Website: walmart
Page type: customer-info-address
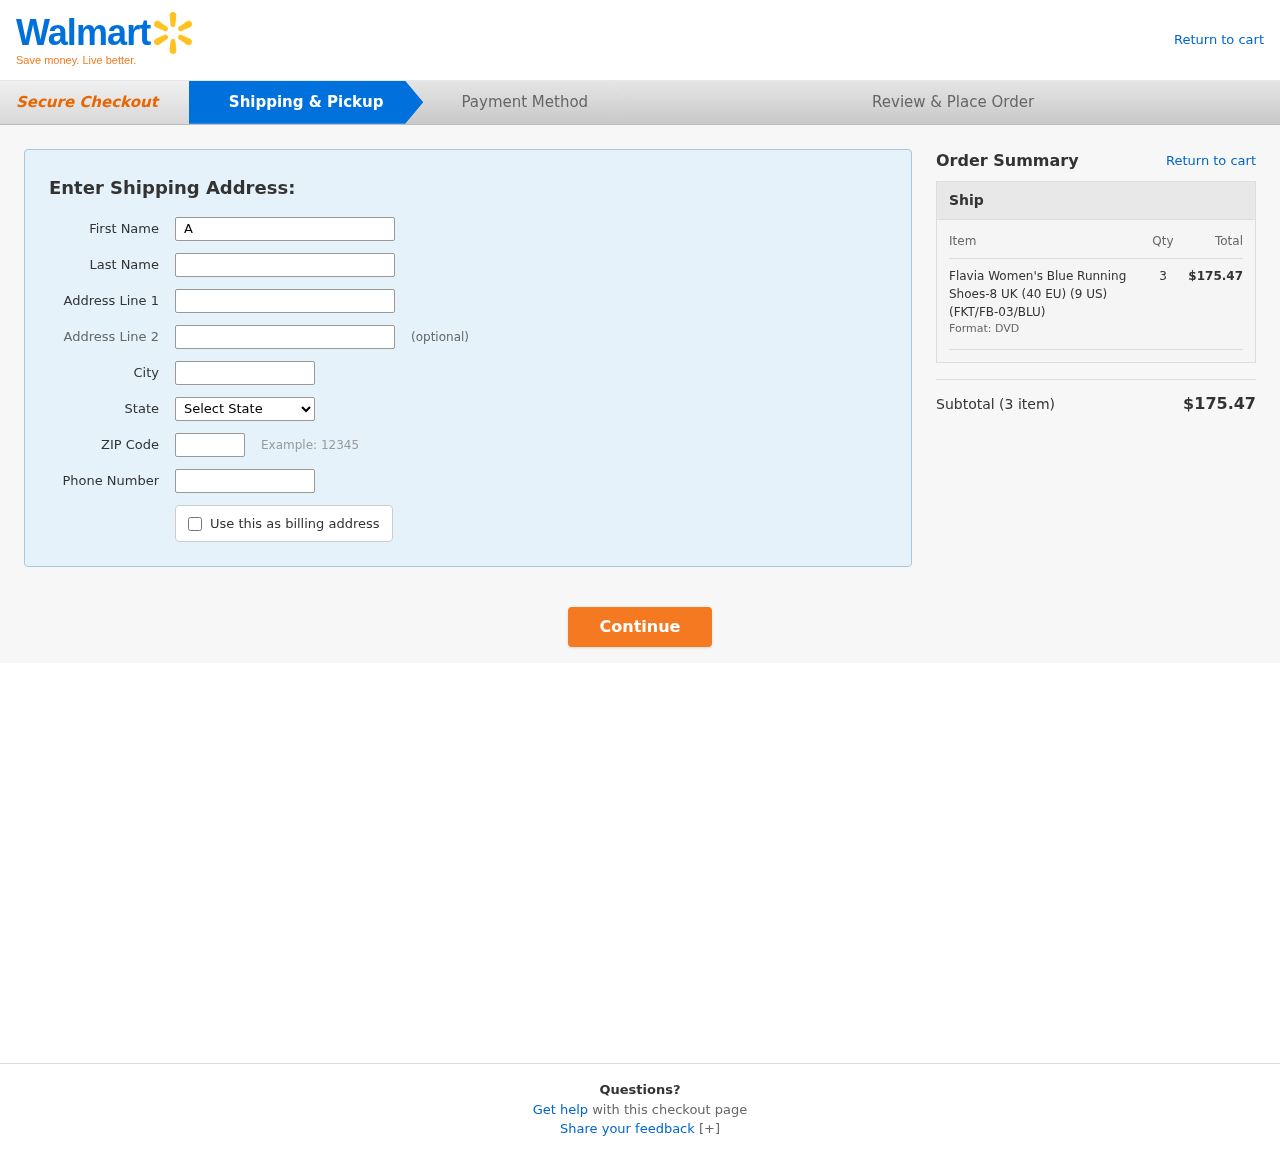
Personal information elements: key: PII_CITY
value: East Larry
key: PII_FIRSTNAME
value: Alex
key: PII_LASTNAME
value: Evans
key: PII_PHONE
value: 9772434021
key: PII_POSTCODE
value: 44915
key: PII_STATE
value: Missouri
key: PII_STREET
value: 100 Jessica Lakes
Product elements: key: PRODUCT1_NAME
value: Flavia Women's Blue Running Shoes-8 UK (40 EU) (9 US) (FKT/FB-03/BLU)
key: PRODUCT1_QUANTITY
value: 3
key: PRODUCT1_LINE_TOTAL
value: $175.47
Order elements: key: ORDER_NUM_ITEMS
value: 3
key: ORDER_SUBTOTAL
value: $175.47